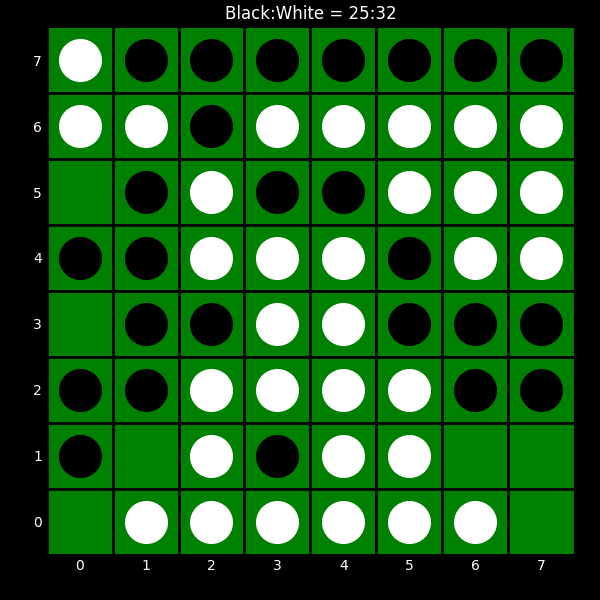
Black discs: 25
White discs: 32